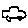
Label: car